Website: bh-photo
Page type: address-validator
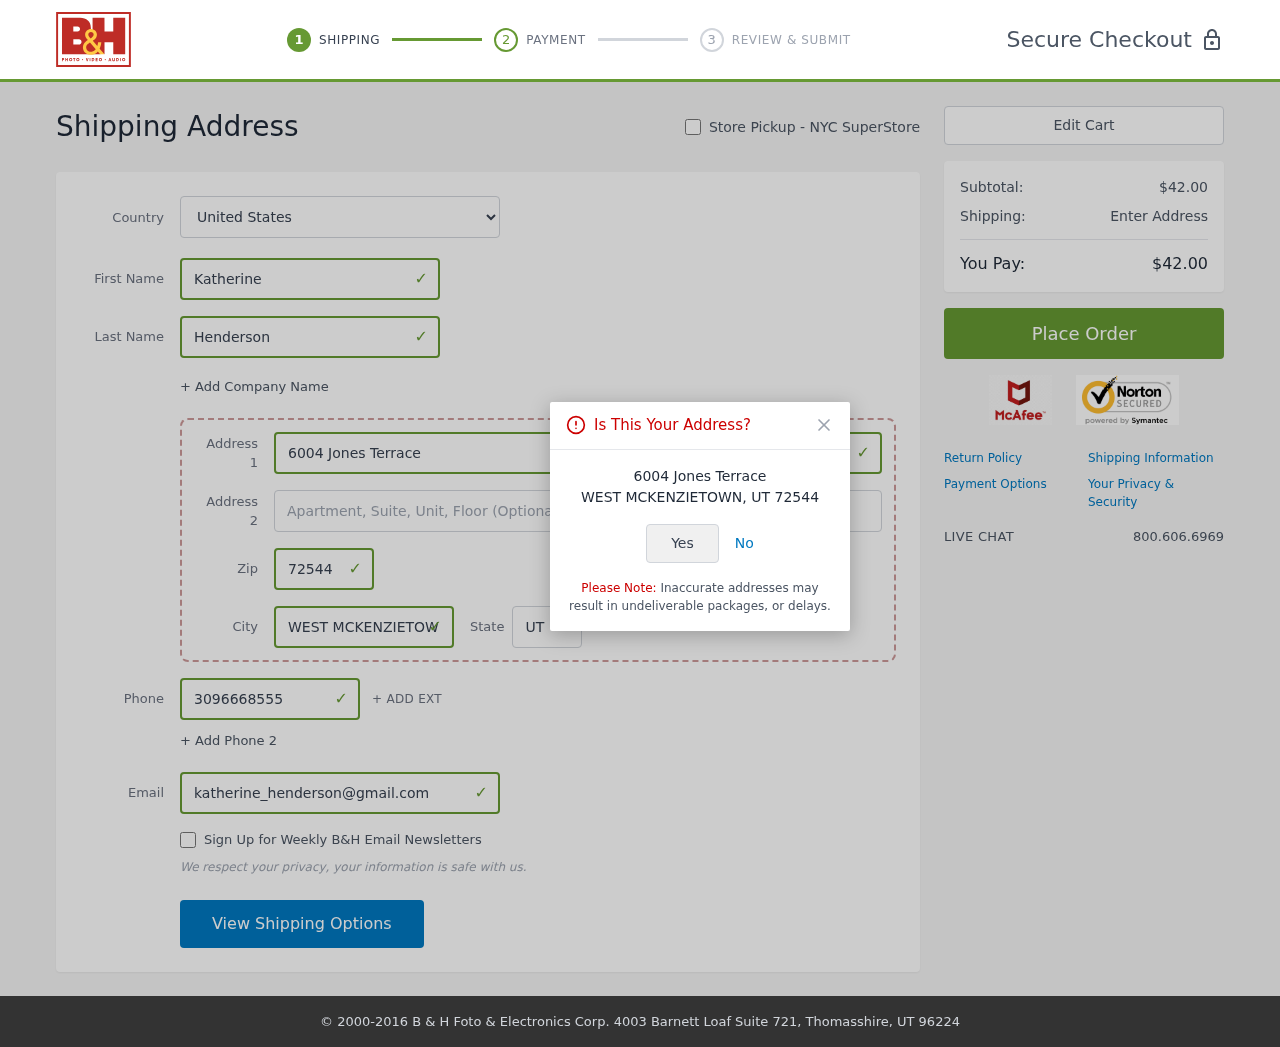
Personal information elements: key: PII_CITY
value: West Mckenzietown
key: PII_COUNTRY
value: United States
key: PII_EMAIL
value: katherine_henderson@gmail.com
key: PII_FIRSTNAME
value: Katherine
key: PII_LASTNAME
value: Henderson
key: PII_PHONE
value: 3096668555
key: PII_POSTCODE
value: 72544
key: PII_STATE_ABBR
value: UT
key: PII_STREET
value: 6004 Jones Terrace
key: PII_CITY_CONFIRM
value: WEST MCKENZIETOWN
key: PII_POSTCODE_FULL
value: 72544
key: PII_POSTCODE_NUMERIC
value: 72544
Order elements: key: ORDER_SUBTOTAL
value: $42.00
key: ORDER_TOTAL
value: $42.00